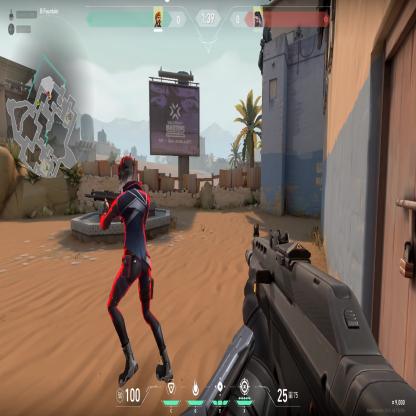
Label: enemy